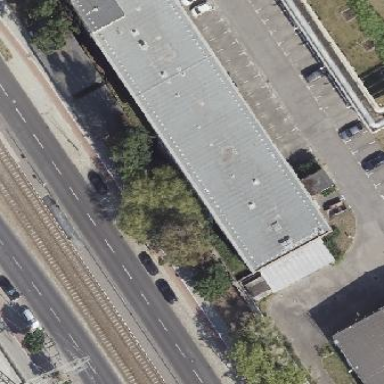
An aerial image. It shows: Commercial building with gray roof.